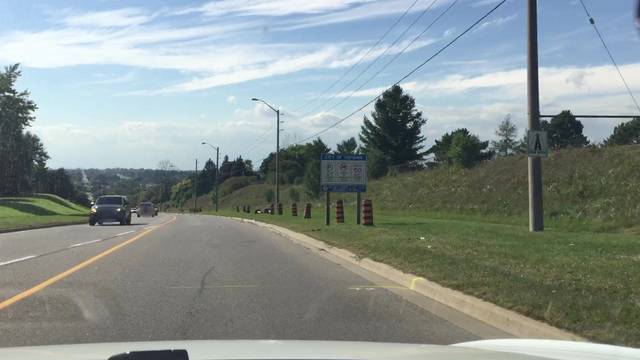
Region: Canada
Coordinates: 43.891, -78.808